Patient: sex M, age 57
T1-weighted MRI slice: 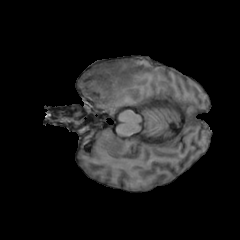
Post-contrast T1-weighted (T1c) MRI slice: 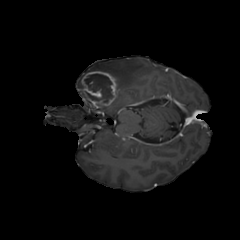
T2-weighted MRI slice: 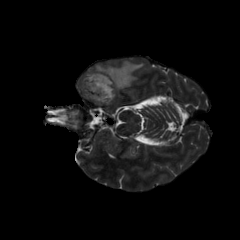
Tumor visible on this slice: yes
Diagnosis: Glioblastoma, IDH-wildtype
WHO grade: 4